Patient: sex M, age 62
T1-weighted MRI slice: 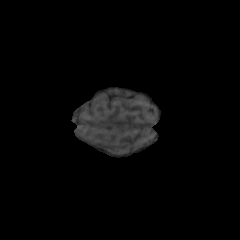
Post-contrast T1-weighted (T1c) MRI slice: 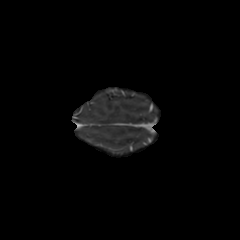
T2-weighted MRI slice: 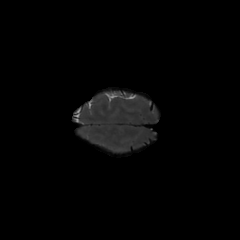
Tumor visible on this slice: no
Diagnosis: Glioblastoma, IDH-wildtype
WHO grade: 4